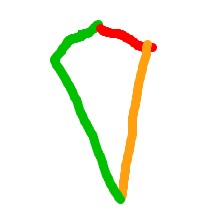
Shape: kite